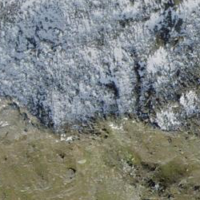
EUNIS habitat code: 48
Species observed at this site:
Armeria alpina